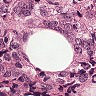
Metastatic tissue present: yes